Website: walmart
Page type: receipt
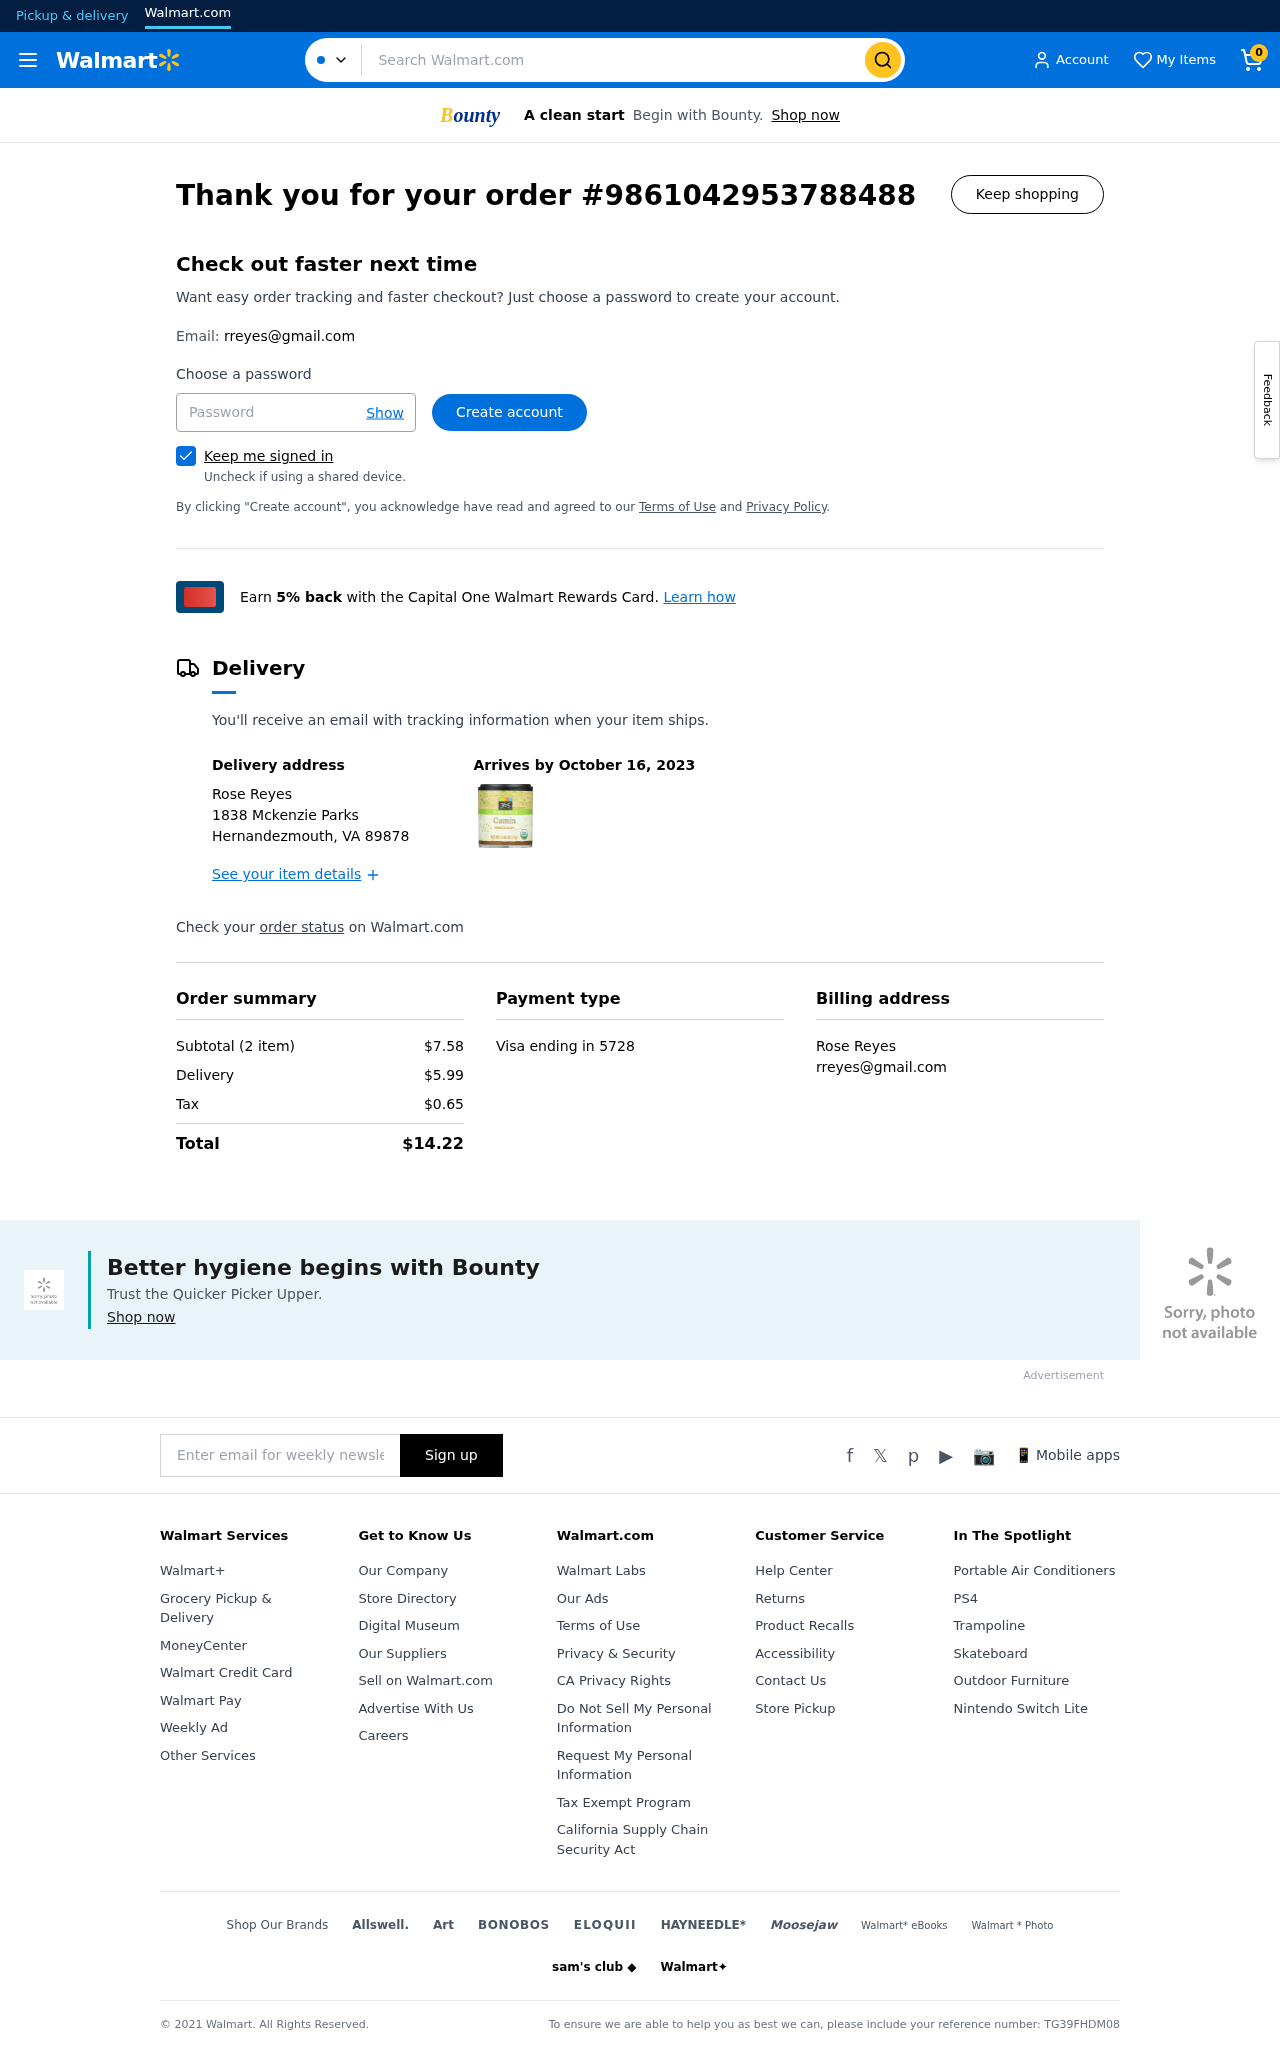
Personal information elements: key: PII_CARD_LAST4
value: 5728
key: PII_CARD_TYPE
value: Visa
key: PII_CITY_STATE_ZIP
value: Hernandezmouth, VA 89878
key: PII_EMAIL
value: rreyes@gmail.com
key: PII_EMAIL2
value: rreyes@gmail.com
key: PII_FULLNAME
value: Rose Reyes
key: PII_FULLNAME2
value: Rose Reyes
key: PII_STREET
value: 1838 Mckenzie Parks
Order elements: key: ORDER_NUM_ITEMS
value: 0
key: ORDER_ID
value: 9861042953788488
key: ORDER_DELIVERY_DATE
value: October 16, 2023
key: ORDER_NUM_ITEMS
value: Subtotal (2 item)
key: ORDER_SUBTOTAL
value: $7.58
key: ORDER_SHIPPING_COST
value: $5.99
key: ORDER_TAX
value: $0.65
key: ORDER_TOTAL
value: $14.22
Search elements: key: HEADER_SEARCH
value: Search Walmart.com